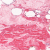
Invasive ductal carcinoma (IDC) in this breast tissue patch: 0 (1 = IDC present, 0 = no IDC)